Question: This is one of the common issues i face and i end up having nasty additional spacer markup to avoid having a margin in the right or the left ( also at the top or the bottom if it's a vertical menu ).
Is there a clean css way to avoid applying the margin for the last element?
---

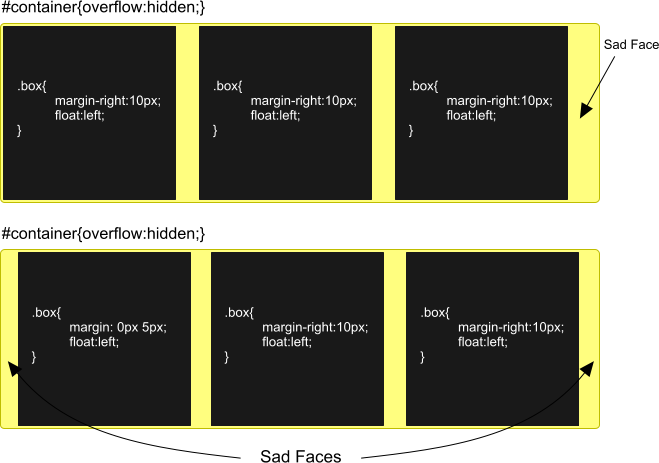
Answer: Use ':not(:last-child)'.
'''
.box:not(:last-child) {
margin-right: 10px;
}
'''
Or,
'''
.box:not(:first-child) {
margin-left: 5px;
}
.box:not(:last-child) {
margin-right: 5px;
}
'''
Or,
'''
.box {
margin-right: 10px;
}
.box:last-child {
margin-right: 0px;
}
'''
Or,
'''
.box {
margin: 0 5px;
}
.box:first-child {
margin-left: 0;
}
.box:last-child {
margin-right: 0;
}
'''
---
Compatibility:
- <URL>